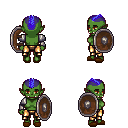
a pixel art fantasy rpg character, female body template, orc, green skin, steel arm armor, gold greaves, blue short mohawk hairstyle, brown slippers, shield, four views (front, back, left, right), 2x2 character sprite sheet, small pixel art, hard edges, no anti-aliasing